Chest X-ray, PA view. Patient: 61 years old, sex M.
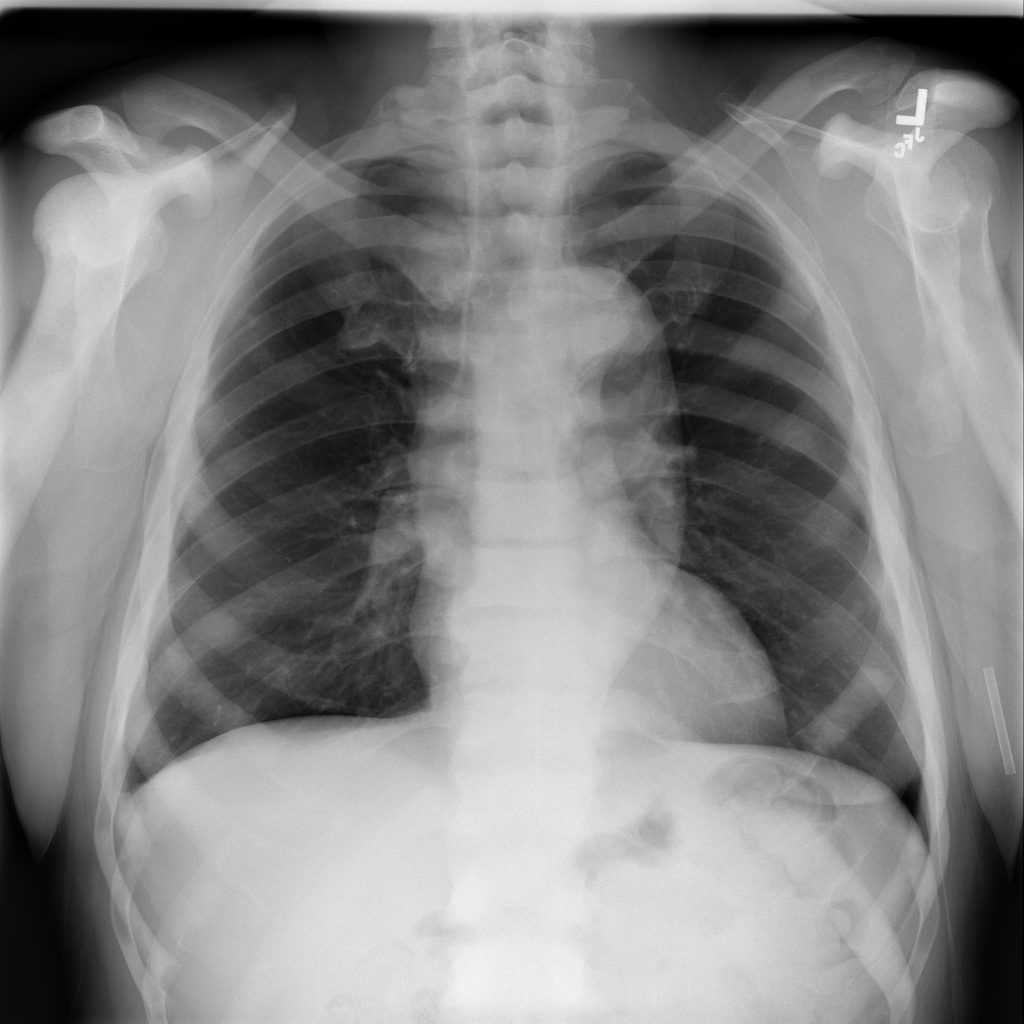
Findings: No Finding